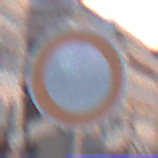
Verkehrszeichen: VerbotFahrzeugeAllerArt
Umgebung: Outdoor, Urban
Tageszeit: SunriseSunset
Wetter: Clear
Licht: Natural
Jahreszeit: NotSpecified
Kontrast: MediumContrast